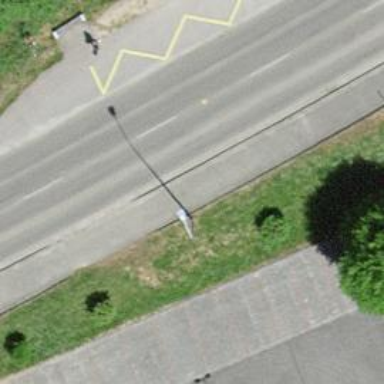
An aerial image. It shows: Public transport stop position.